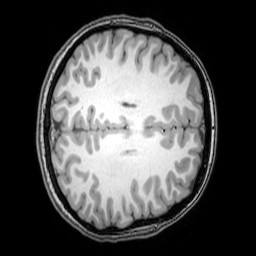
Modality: T1w
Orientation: axial
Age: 26
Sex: female
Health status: healthy
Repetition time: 0.081 s
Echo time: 0.037 s